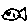
Label: fish